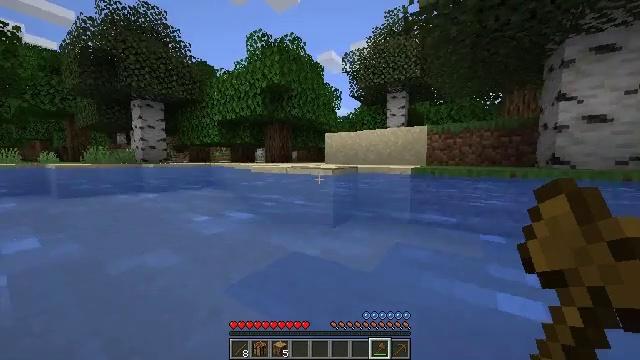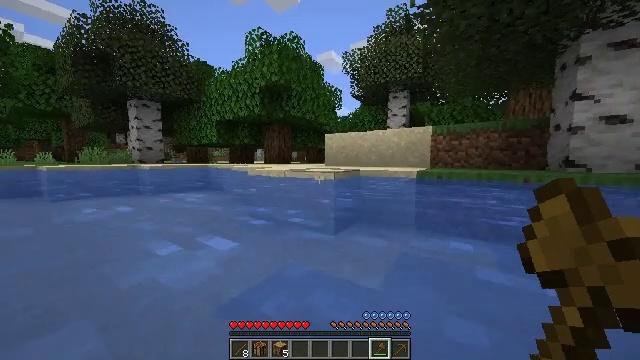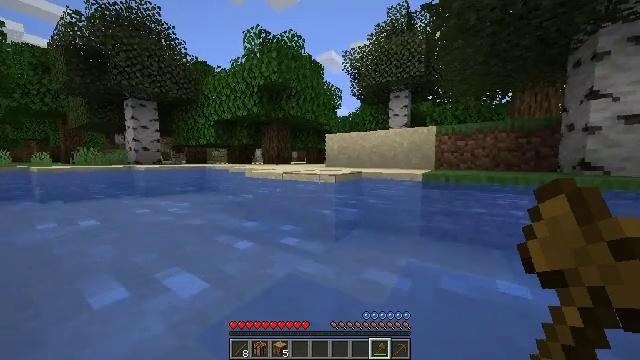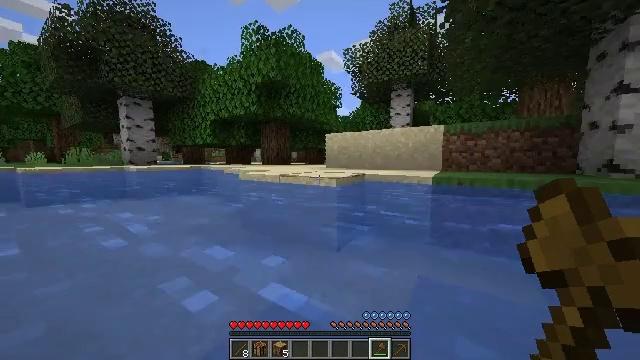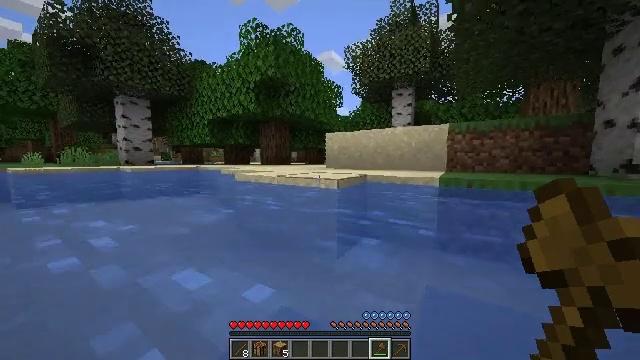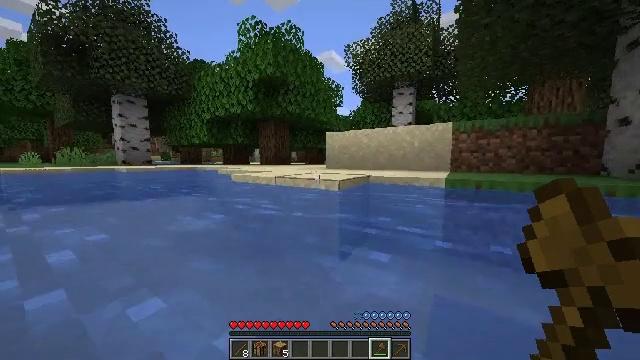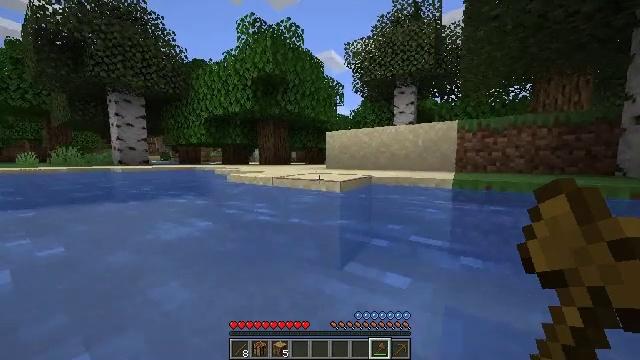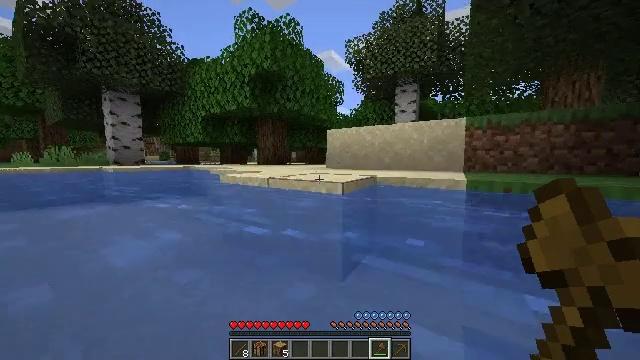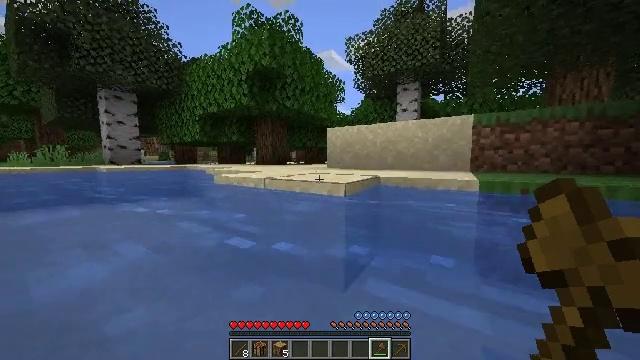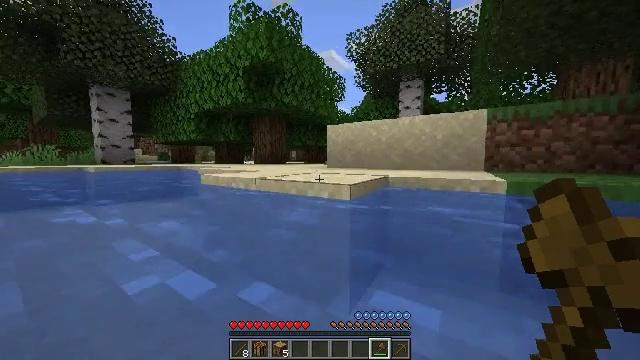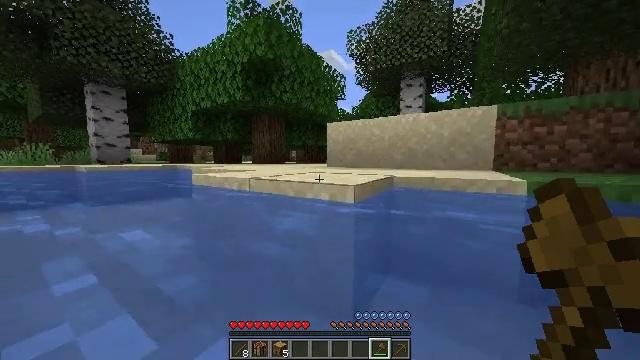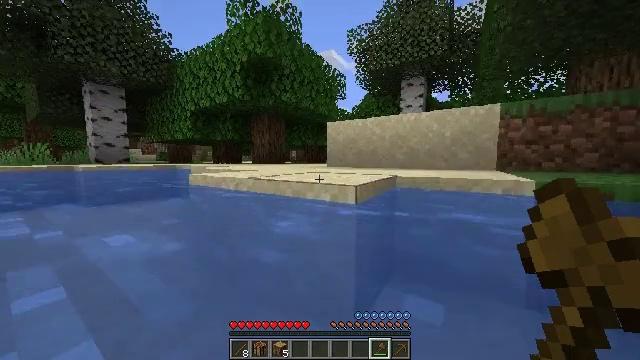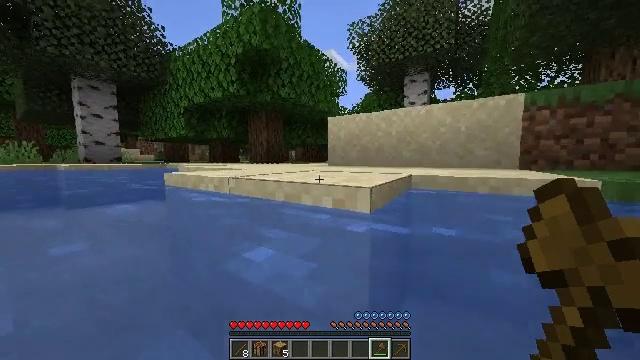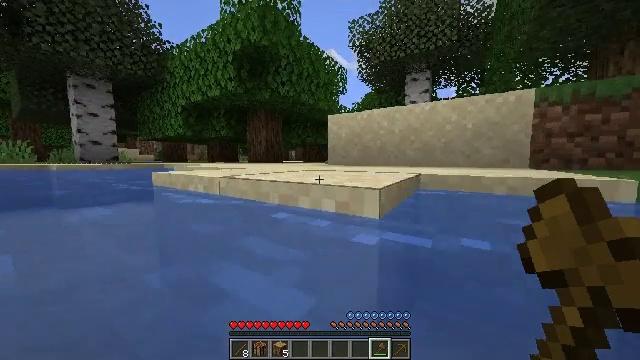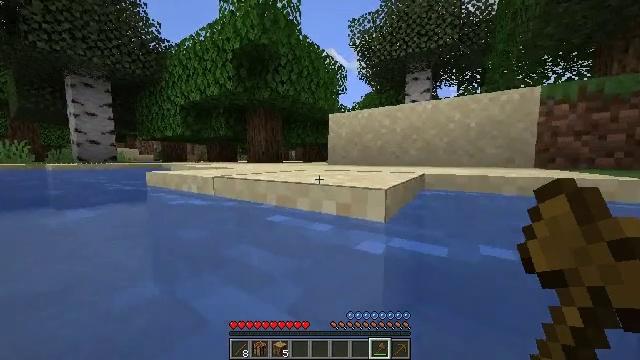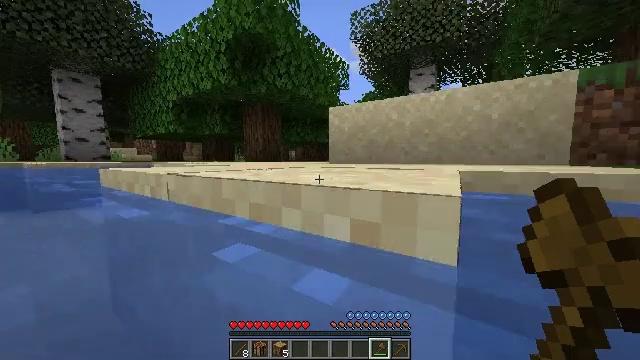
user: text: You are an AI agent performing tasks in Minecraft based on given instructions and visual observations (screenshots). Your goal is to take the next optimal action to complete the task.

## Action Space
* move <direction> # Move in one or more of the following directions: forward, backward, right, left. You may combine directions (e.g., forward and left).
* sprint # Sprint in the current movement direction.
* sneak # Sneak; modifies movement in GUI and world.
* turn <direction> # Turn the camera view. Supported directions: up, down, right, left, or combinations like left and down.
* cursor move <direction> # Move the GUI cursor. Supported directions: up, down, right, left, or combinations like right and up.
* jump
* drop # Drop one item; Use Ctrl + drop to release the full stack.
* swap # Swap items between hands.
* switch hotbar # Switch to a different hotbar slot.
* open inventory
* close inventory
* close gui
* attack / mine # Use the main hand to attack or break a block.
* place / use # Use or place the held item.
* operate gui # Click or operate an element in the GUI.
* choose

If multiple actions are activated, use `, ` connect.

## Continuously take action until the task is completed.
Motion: motion action
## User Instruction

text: Gather the beautiful lily of the valley.
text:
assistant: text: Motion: move forward
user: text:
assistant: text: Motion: move forward
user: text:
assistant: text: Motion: move forward
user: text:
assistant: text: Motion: move forward
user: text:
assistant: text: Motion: move forward
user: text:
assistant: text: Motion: move forward
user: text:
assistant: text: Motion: move forward
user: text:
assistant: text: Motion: move forward
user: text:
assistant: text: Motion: move forward
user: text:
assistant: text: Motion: move forward
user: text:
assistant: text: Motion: move forward
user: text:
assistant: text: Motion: move forward
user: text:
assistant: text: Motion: move forward
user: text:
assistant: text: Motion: move forward
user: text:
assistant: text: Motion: move forward
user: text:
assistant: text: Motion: move forward, jump
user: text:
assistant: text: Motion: move forward, jump
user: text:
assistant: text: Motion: move forward, jump
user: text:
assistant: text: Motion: move forward, jump
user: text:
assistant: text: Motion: move forward, jump
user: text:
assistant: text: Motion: move forward, jump
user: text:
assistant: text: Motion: move forward, jump
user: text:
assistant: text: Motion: move forward, jump
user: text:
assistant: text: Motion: move forward, jump
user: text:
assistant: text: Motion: move forward, jump
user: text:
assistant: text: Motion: move forward, jump
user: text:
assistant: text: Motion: move forward
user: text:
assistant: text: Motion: move forward
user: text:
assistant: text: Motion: no_op
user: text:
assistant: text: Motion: no_op